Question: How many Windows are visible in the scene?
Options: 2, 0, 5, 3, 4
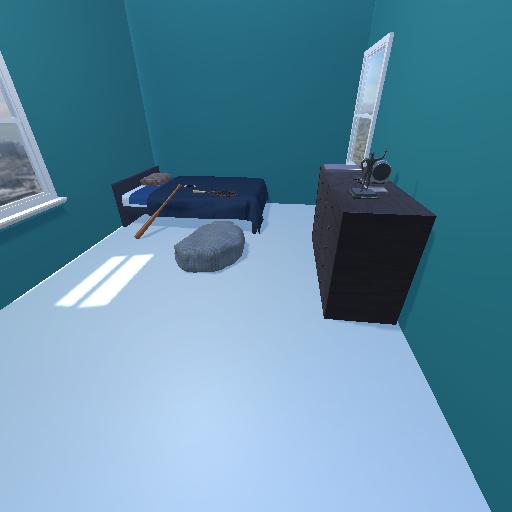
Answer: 2